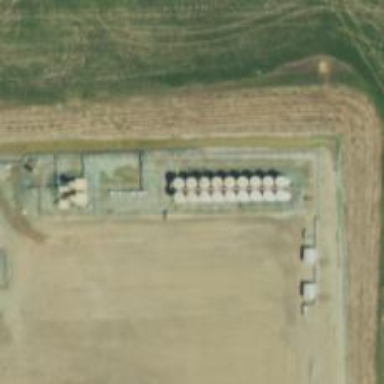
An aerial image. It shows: Storage tank that is man-made.